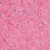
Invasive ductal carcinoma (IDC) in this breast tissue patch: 0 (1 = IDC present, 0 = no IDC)